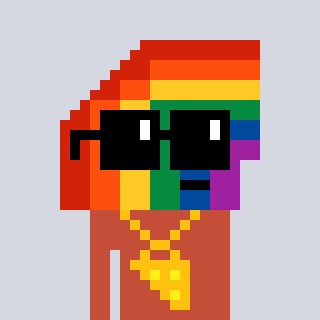
a pixel art character with square black sunglasses, a rainbow-shaped head and a rust-colored body on a cool background